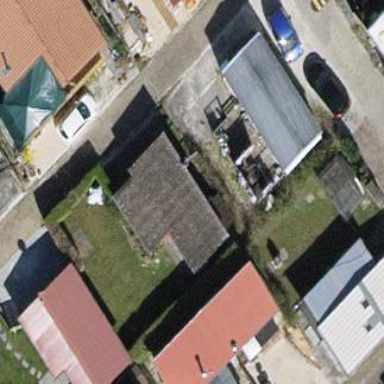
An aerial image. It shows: Static caravan building.